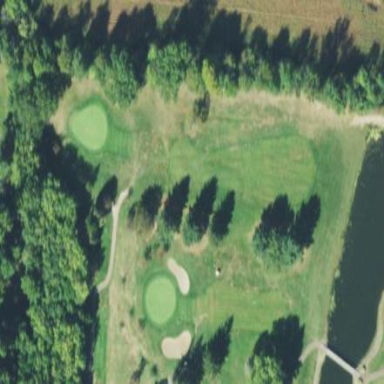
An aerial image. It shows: Golf fairway in the image.